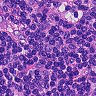
Metastatic tissue present: no